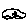
Label: car